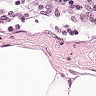
Metastatic tissue present: no